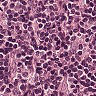
Metastatic tissue present: no